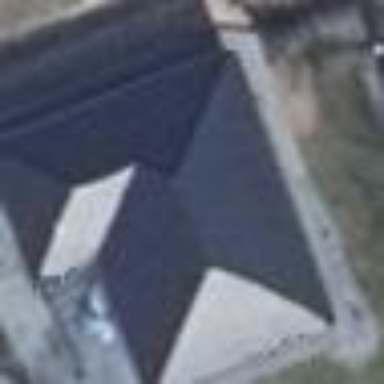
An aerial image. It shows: Detached building with hipped roof.